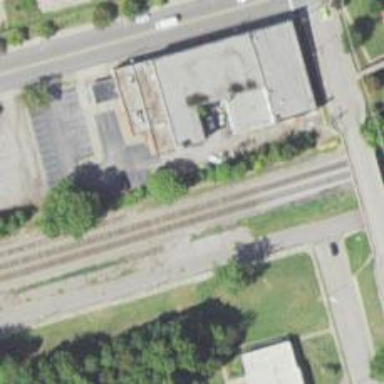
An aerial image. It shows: Railway siding with rails.